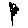
Label: flower